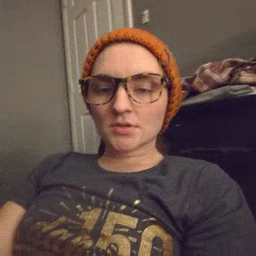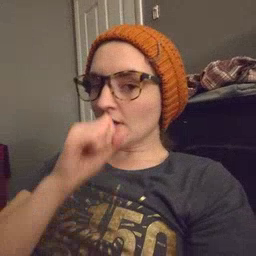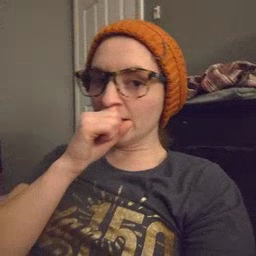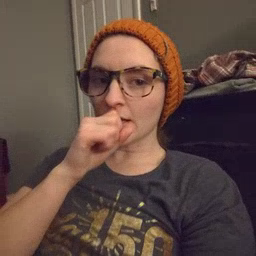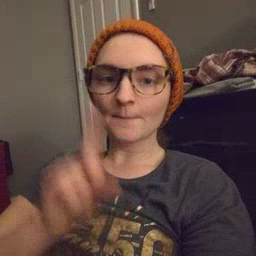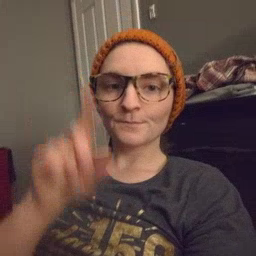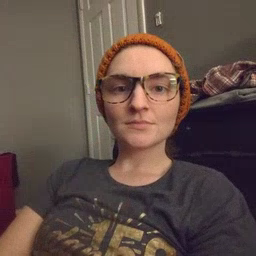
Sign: up